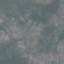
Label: HerbaceousVegetation